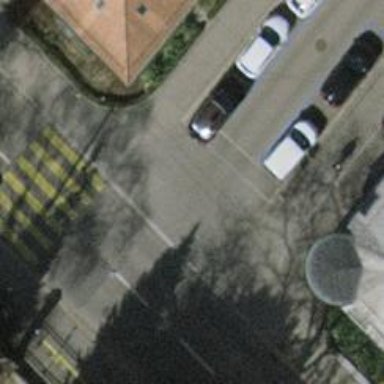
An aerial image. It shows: Unmarked crossing with traffic calming table on the road.